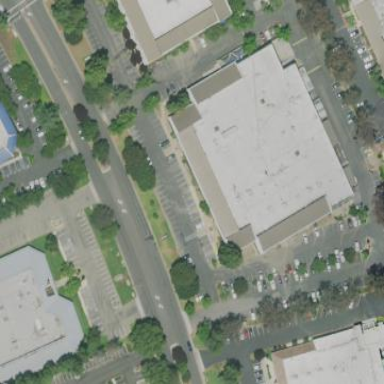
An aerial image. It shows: Office building.